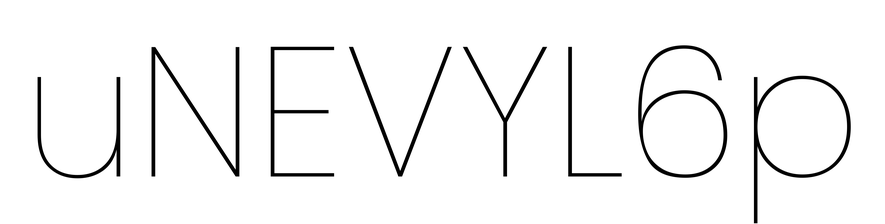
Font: Poppins-Thin